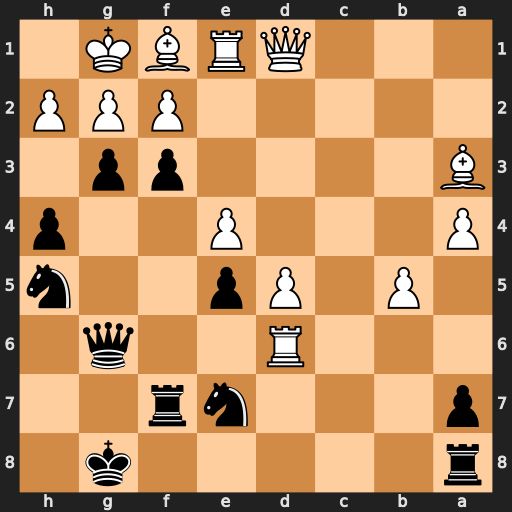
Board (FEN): r5k1/p3nr2/3R2q1/1P1Pp2n/P3P2p/B4pp1/5PPP/3QRBK1
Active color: b
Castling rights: -
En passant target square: -
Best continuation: gxf2+ Kxf2 fxg2+